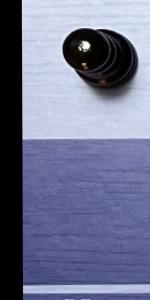
Label: Empty